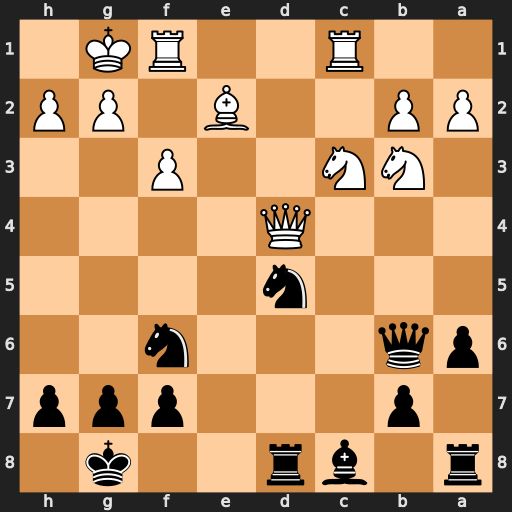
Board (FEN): r1br2k1/1p3ppp/pq3n2/3n4/3Q4/1NN2P2/PP2B1PP/2R2RK1
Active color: b
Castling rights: -
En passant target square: -
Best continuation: Qxd4+ Nxd4 Ne3 Rfd1 Nxd1